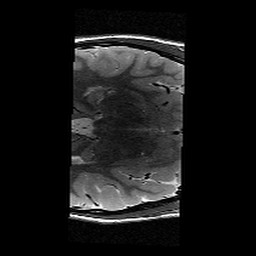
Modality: T2w
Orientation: axial
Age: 11
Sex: female
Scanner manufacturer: siemens
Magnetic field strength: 3 T
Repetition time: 9.23 s
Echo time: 0.067 s